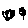
Label: flower